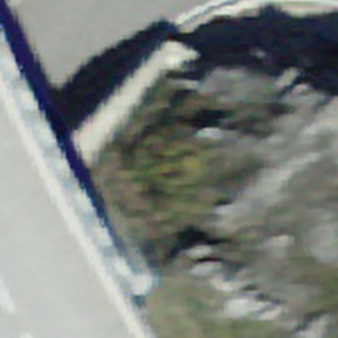
Label: other